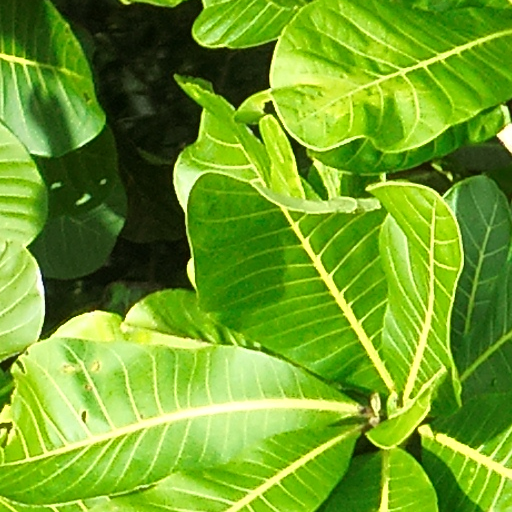
Species: Anacardium excelsum
GBIF accepted scientific name: Anacardium excelsum
Crown area (m\u00b2): 415.62